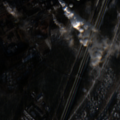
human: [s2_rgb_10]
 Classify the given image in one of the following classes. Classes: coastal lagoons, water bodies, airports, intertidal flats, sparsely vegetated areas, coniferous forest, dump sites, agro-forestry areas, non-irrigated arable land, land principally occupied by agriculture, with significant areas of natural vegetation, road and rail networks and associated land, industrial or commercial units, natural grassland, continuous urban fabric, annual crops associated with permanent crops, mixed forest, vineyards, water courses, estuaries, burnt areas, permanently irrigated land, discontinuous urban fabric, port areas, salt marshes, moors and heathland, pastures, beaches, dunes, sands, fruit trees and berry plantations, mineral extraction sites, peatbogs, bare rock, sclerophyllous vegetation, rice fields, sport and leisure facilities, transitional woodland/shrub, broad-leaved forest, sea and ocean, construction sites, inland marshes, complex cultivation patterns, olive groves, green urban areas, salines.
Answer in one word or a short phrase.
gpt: discontinuous urban fabric, industrial or commercial units, coniferous forest, mixed forest